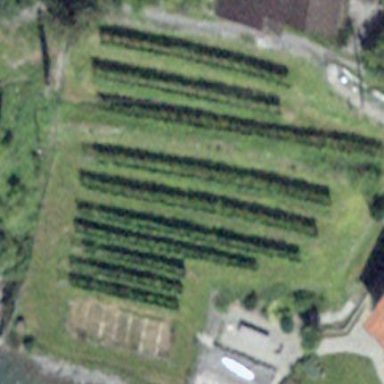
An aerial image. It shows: Vineyard where grapes are grown.